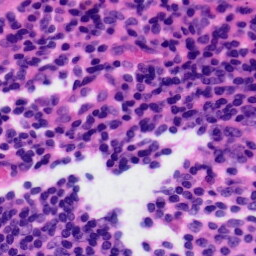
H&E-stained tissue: Tonsil